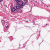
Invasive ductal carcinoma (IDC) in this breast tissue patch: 0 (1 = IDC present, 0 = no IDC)